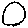
Label: circle